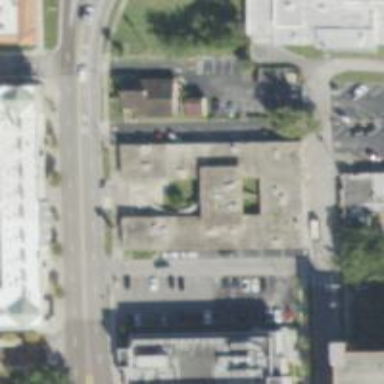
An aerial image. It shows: Healthcare clinic.